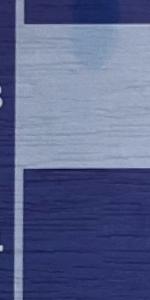
Label: Empty